Field crop: maize
Growth stage: 1
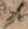
Species: atriplex